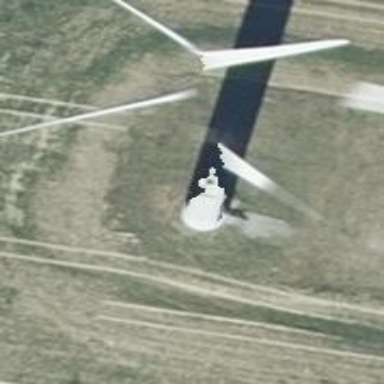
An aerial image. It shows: Wind generator powered by wind turbines of horizontal axis type. It is manufactured by Vestas.